Question: Why isn't the actually simulator rendering of my view not matching that in interface builder. I have a UIPickerView next to UIDatePicker looking good in IB, but not in the simulator. In particular the large gap inbetween, and the fact the right hand side fo the time picker goes off the edge of the screen.
Any ideas?

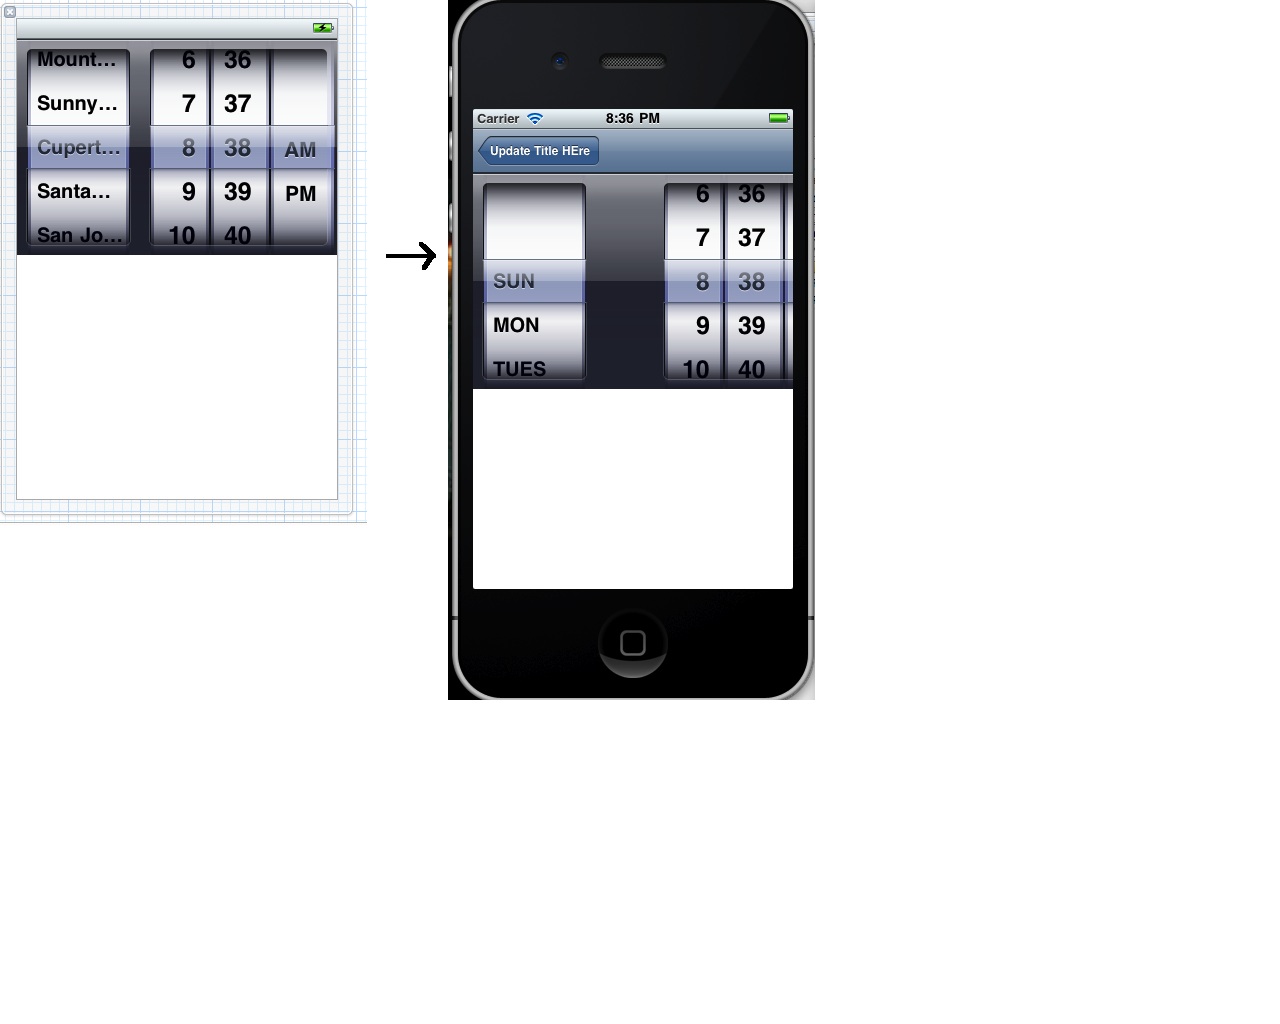
Answer: This happens because 'UIDataPicker' always re-renders itself with a static bounds (one landscape mode, one for portrait). So you can change its position but not shape. I've bumped into this fact recently.